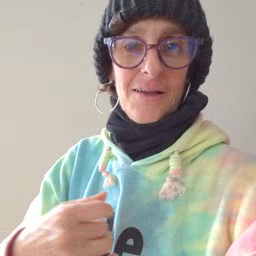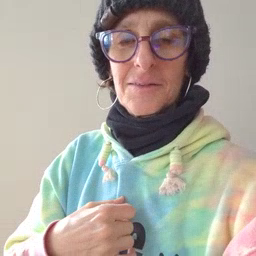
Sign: like